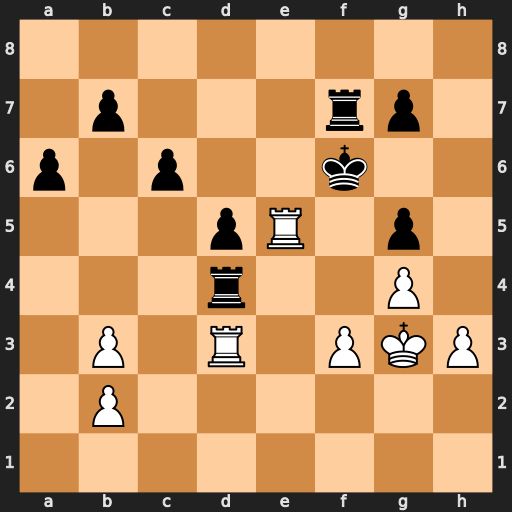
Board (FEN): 8/1p3rp1/p1p2k2/3pR1p1/3r2P1/1P1R1PKP/1P6/8
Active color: w
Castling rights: -
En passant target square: -
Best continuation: Rf5+ Kg6 Rxd4